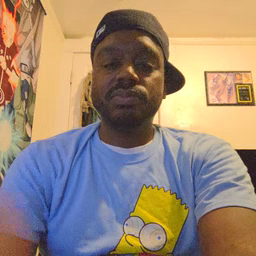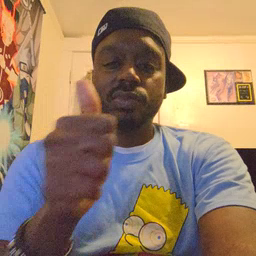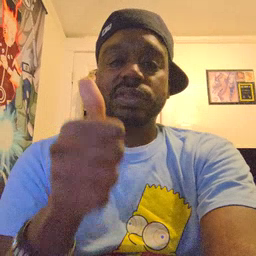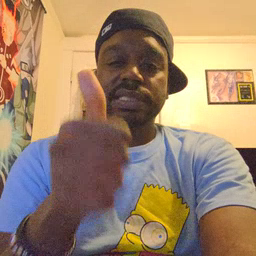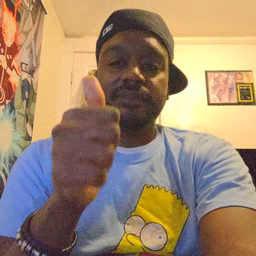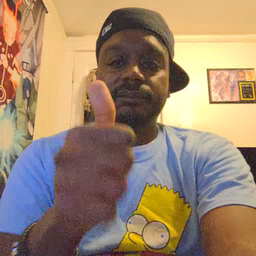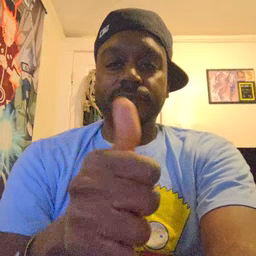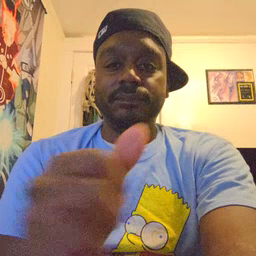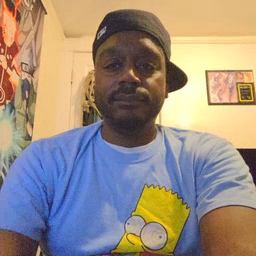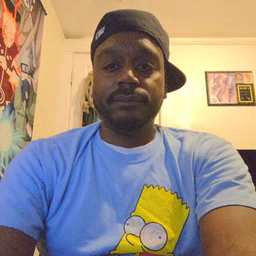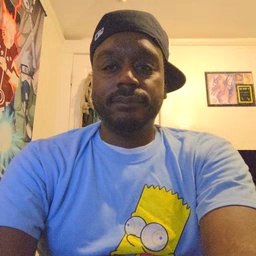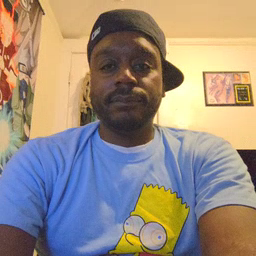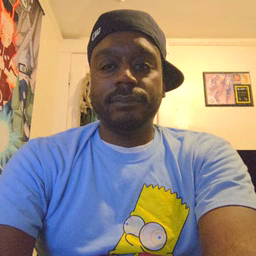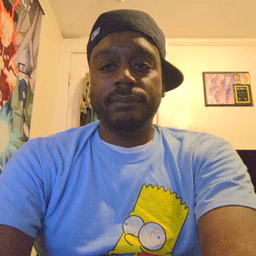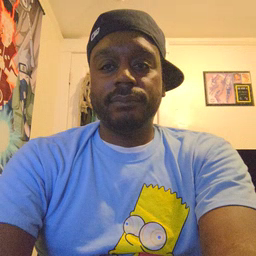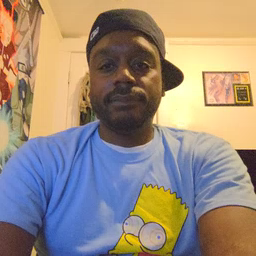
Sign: yourself